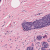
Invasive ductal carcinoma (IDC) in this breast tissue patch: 0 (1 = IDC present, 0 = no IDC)